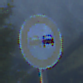
Verkehrszeichen: Ueberholverbot
Umgebung: Outdoor, RoadRail
Tageszeit: SunriseSunset
Wetter: Clear
Licht: Natural
Jahreszeit: NotSpecified
Kontrast: LowContrast